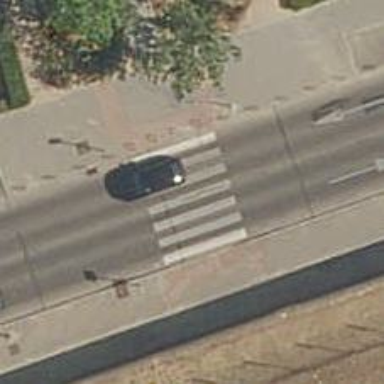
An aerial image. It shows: Zebra crossing on footway.